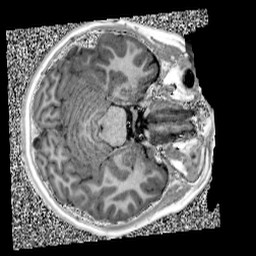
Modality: UNIT1
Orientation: axial
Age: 11
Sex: male
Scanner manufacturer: siemens
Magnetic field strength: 3 T
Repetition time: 4 s
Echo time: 0.00299 s